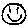
Label: smiley face